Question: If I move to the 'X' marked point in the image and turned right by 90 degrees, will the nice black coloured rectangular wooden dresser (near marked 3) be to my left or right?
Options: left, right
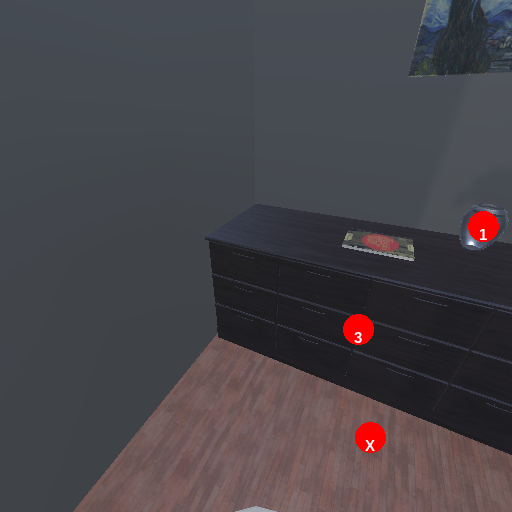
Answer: left